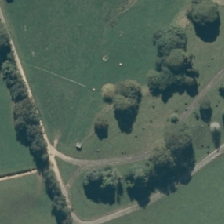
Land cover: deciduous_hardwood